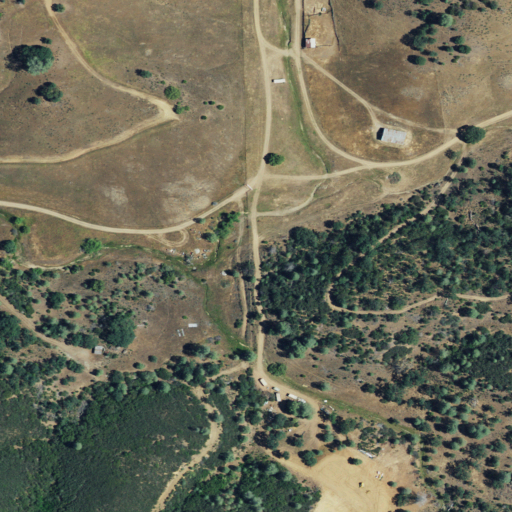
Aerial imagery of valley in California named Fenton Canyon containing grassland, shrub, mixed forest, and open development